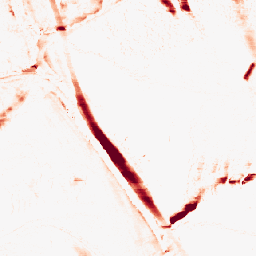
Category: morphological
Decomposition family: morphological_ellipse
Decomposition parameters: operation: opening
width: 5
height: 20
Upsampling method: area
Upsampling parameters: scale: 4
Upsampling scale: 4